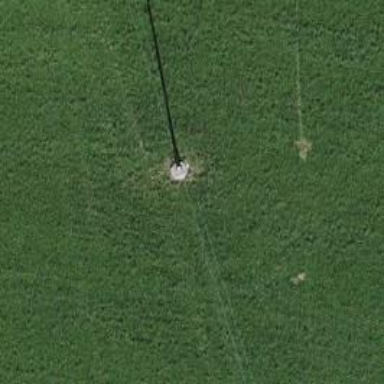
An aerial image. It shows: Minor power line.